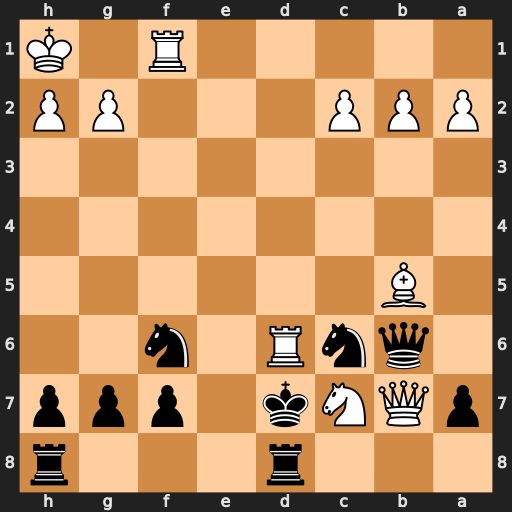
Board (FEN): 3r3r/pQNk1ppp/1qnR1n2/1B6/8/8/PPP3PP/5R1K
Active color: b
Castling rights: -
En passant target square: -
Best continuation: Kxd6 Qxb6 axb6